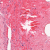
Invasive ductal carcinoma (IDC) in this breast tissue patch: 0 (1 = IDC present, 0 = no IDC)